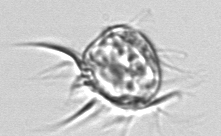
Label: Leegaardiella_ovalis